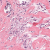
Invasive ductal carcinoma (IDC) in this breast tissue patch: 1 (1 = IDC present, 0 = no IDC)